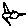
Label: bird